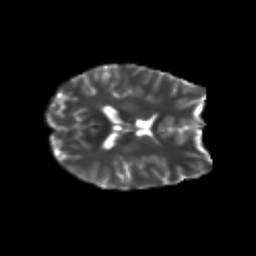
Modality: T2w
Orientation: axial
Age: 21
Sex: female
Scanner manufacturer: siemens
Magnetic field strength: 3 T
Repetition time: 3.5 s
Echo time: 0.104 s